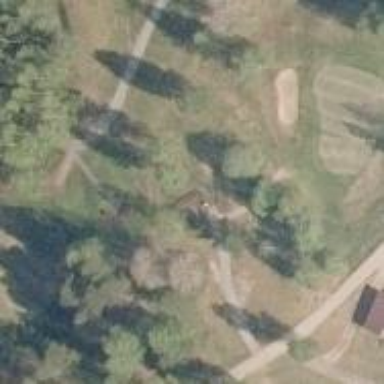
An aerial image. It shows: Path for both road and golf.